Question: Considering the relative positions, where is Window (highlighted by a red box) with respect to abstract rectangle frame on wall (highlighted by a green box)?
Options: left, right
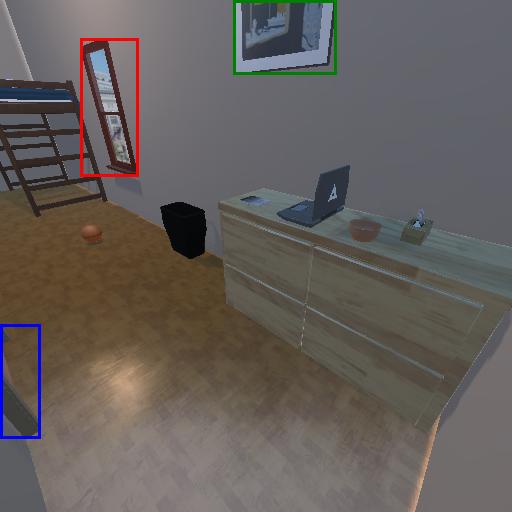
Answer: left